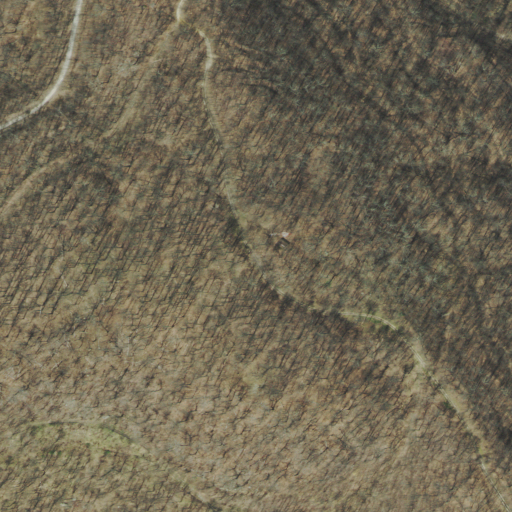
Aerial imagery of mountain in Tennessee named Hatmaker Knob containing only deciduous forest